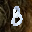
Label: 8